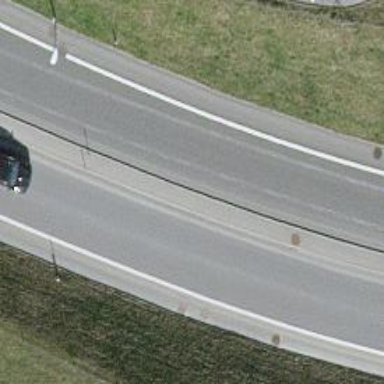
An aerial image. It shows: Trunk link highway.